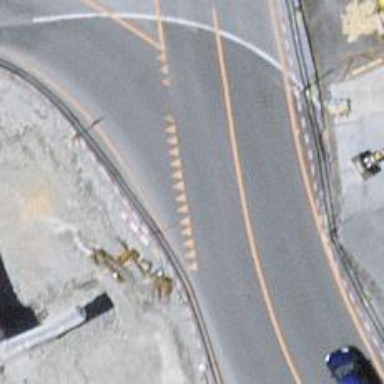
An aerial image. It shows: Road with "give way" sign.